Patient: sex M, age 43
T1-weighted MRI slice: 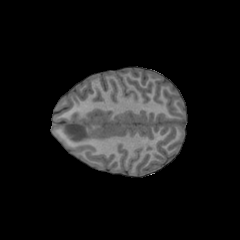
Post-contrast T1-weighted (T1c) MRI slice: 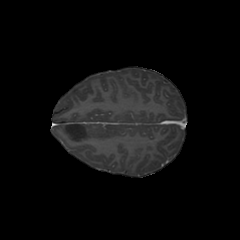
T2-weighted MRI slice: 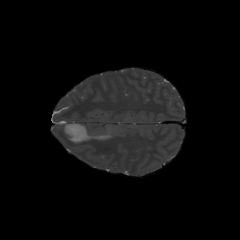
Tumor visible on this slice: yes
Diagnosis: Astrocytoma, IDH-mutant
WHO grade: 4